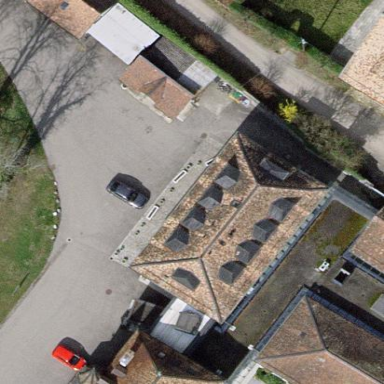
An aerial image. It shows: Building with hipped roof. The building has multiple parts.